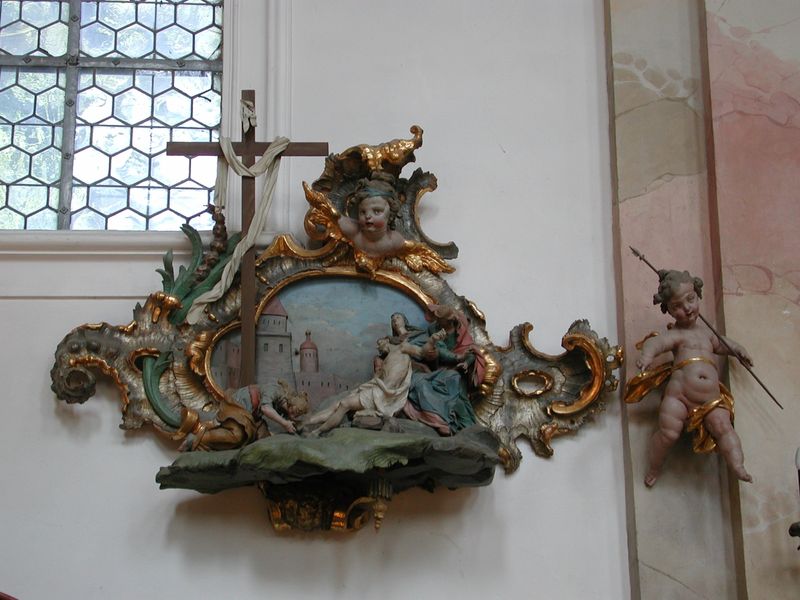
Titel: Birnau am Bodensee, Basilika Unserer Lieben Frau, Blick zum Hochaltar
Künstler: Peter Thumb
Standort: Birnau am Bodensee, Wallfahrtskirche (EU - D - BW)
Schlagwörter: blau, fuß, gemälde, himmel, mann, grün, menschen, stadt, fenster, frau, marmor, säule, dach, gras, schal, schleier, schloss, tuch, wiese, ornament, wand, barock, rahmen, kirche, gewand, gold, stoff, turm, engel, putte, putto, ranken, skulptur, farbig, dächer, lanze, detail, ornamente, stuck, bronze, foto, fotografie, schild, burg, glaube, kreuz, tumr, wandschmuck, skulpturen, christus, jesus, jesus christus, kreuzigung, christlich, leiden, kruzifix, heilig, putten, ornamentik, maria, jesu, putti, waben, station, abnahme, katholisch, judas, kreuzweg, sch.oss